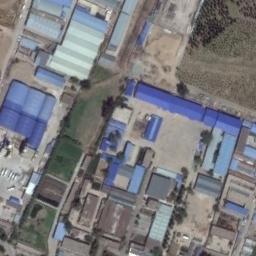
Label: industrial_area